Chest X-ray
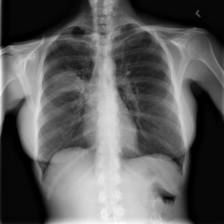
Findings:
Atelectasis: negative
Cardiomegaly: negative
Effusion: negative
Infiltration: negative
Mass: positive
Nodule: negative
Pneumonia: negative
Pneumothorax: negative
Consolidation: positive
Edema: negative
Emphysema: negative
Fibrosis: negative
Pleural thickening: negative
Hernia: negative